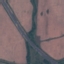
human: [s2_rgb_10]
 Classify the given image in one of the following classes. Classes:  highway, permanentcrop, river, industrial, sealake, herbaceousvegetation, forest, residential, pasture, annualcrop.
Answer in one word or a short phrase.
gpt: Highway